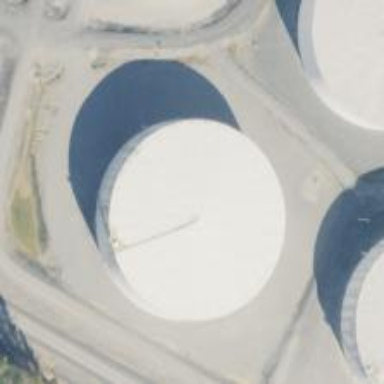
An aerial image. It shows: Storage tank created as man-made structure.